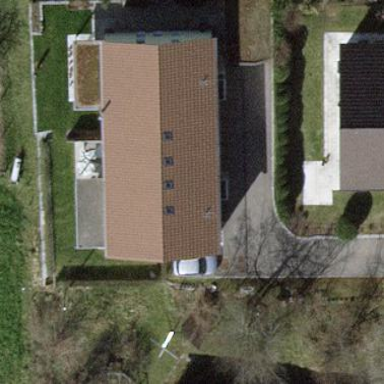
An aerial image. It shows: Terrace building.